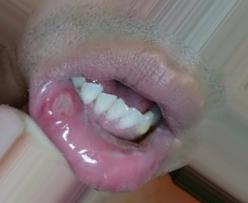
Condition: Mouth Ulcer